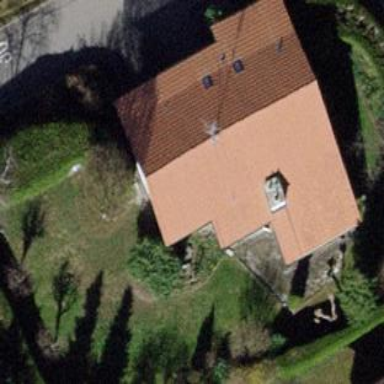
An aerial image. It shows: Gabled roof house.